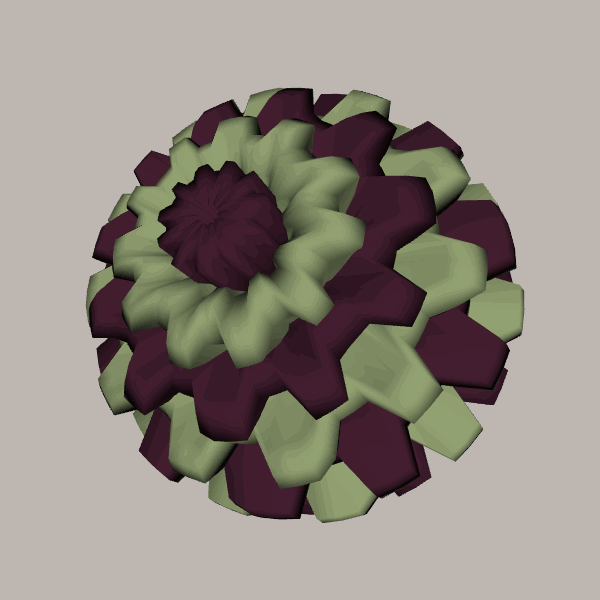
Background: light